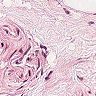
Metastatic tissue present: no